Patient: sex F, age 68
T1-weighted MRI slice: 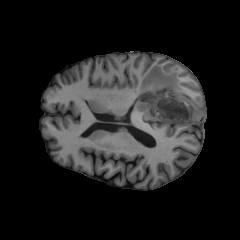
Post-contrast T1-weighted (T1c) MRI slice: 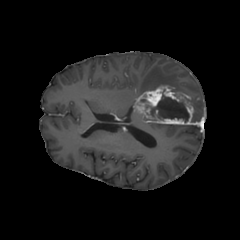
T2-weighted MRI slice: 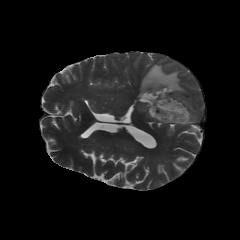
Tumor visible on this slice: yes
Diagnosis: Glioblastoma, IDH-wildtype
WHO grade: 4